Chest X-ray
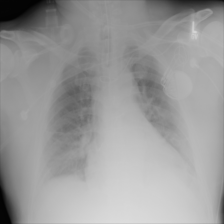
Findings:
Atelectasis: negative
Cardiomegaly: negative
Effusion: negative
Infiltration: negative
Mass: negative
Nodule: negative
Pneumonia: negative
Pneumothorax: negative
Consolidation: negative
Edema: negative
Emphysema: negative
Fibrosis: negative
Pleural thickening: negative
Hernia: negative